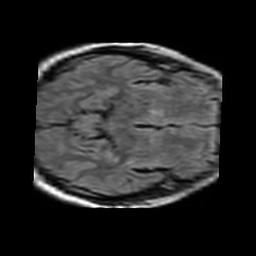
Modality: FLAIR
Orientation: axial
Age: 51
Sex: male
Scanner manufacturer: philips
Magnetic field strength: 1.5 T
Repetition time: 11 s
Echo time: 0.14 s